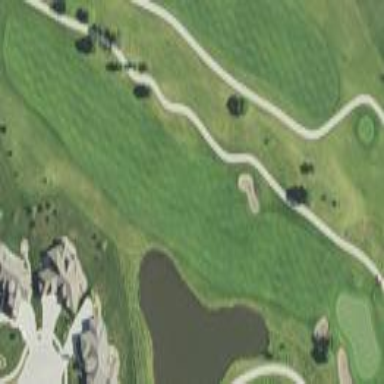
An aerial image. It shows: Grassy area designated as golf fairway.